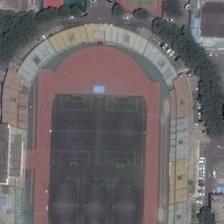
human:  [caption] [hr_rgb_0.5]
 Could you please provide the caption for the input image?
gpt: a large playground is surrounded by some green trees and buildings .

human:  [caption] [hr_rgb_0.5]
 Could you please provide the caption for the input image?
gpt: several basketball fields and tennis courts are next to a playground .

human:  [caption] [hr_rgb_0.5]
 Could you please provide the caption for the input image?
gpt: it is a large stadium, with a number of basketball courts, tennis courts and swimming pools surrounded .

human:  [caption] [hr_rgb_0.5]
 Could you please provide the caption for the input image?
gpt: many buildings and some green trees are around a playground and three basketball fields and tennis courts .

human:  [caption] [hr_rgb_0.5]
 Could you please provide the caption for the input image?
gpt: a large playground is surrounded by some green trees and buildings .